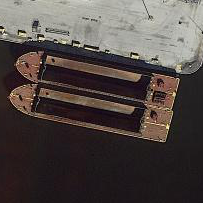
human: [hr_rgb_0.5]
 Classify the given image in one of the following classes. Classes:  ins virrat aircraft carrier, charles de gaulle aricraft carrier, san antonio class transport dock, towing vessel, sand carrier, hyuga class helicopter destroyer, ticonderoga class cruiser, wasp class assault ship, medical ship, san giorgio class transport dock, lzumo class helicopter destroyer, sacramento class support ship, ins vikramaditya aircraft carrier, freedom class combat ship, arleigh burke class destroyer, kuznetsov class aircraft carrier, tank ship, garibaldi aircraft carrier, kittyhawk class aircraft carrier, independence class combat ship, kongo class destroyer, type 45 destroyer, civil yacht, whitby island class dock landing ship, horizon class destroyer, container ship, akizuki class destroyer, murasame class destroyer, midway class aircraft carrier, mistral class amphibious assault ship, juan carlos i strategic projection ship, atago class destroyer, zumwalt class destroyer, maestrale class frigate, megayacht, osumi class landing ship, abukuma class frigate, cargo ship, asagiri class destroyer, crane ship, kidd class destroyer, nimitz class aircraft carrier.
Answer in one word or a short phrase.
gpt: Sand carrier